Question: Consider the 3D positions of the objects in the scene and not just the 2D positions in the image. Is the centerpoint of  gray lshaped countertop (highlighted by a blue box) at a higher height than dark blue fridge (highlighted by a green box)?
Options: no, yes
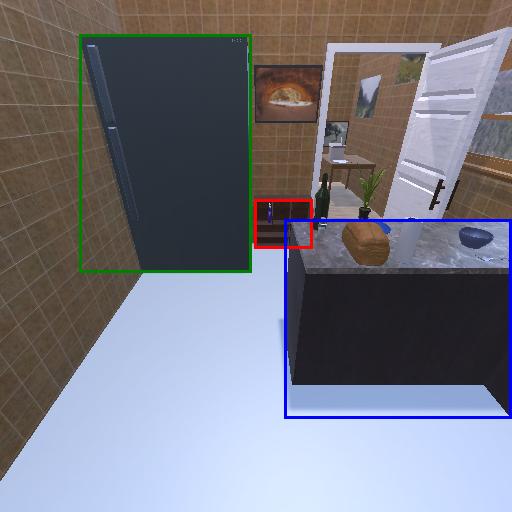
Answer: no